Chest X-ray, AP view. Patient: 50 years old, sex M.
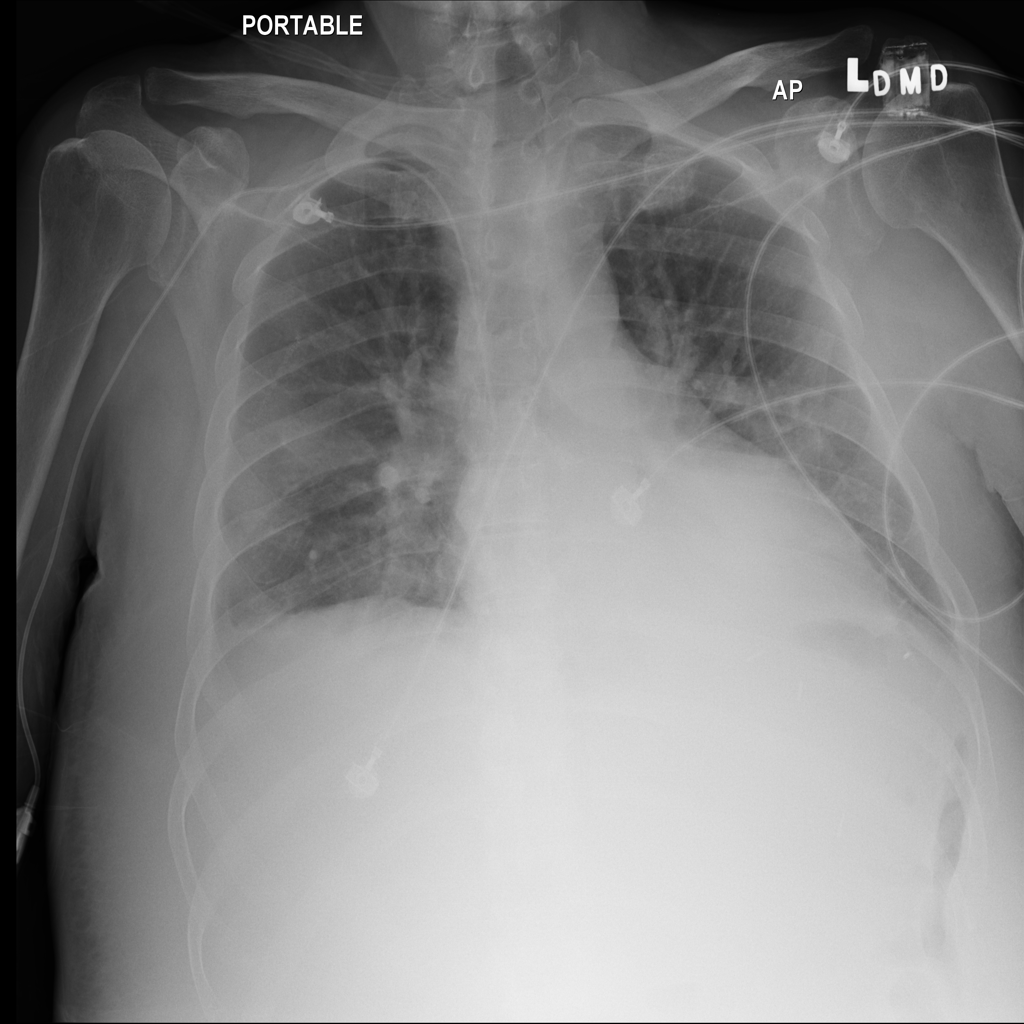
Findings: Atelectasis, Effusion